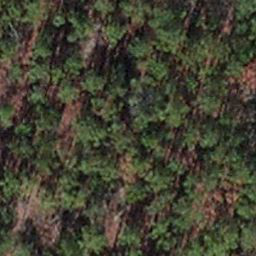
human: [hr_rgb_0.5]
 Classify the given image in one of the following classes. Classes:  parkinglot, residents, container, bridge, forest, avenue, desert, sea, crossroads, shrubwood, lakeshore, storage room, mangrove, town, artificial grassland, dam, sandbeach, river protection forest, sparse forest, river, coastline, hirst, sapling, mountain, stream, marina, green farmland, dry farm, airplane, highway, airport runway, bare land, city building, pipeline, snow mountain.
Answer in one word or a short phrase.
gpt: sapling